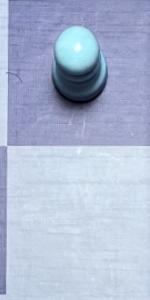
Label: Empty